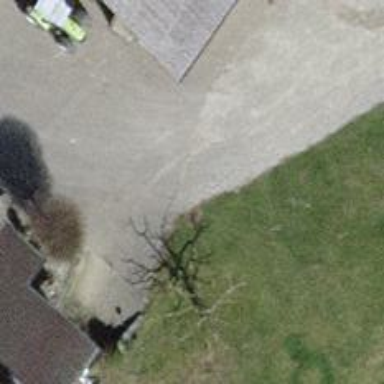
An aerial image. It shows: Farm.